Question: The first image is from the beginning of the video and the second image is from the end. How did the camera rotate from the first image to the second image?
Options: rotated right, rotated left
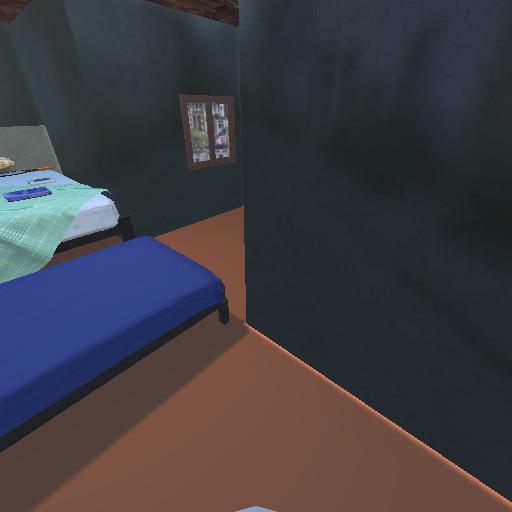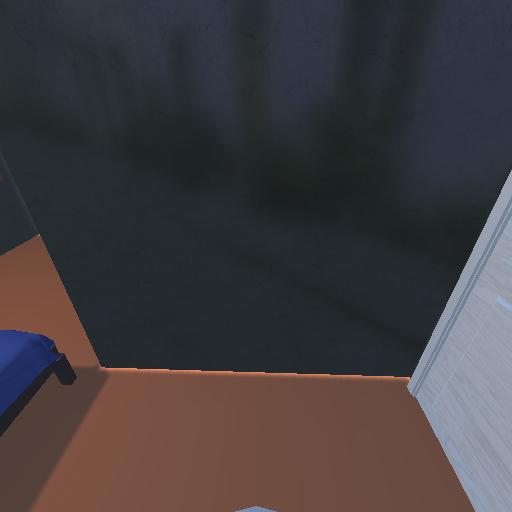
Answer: rotated right